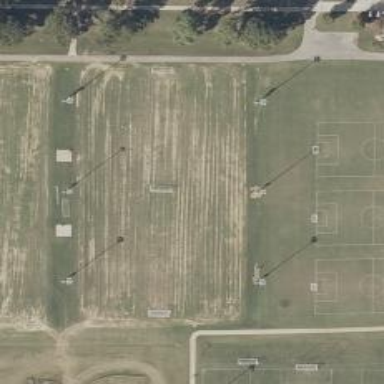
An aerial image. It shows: Soccer pitch designated for leisure and sports activities.